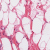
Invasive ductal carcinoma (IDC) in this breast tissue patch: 0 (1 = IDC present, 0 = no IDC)